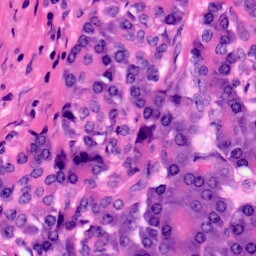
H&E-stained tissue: Pancreatic